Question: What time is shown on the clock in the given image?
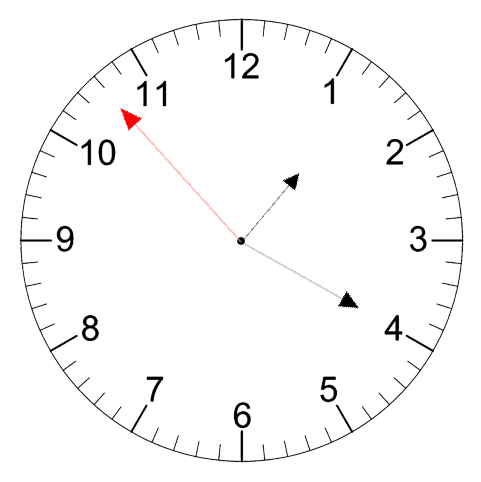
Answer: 01:19:53